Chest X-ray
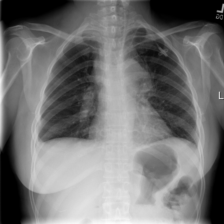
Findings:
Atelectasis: negative
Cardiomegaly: negative
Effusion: positive
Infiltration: negative
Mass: negative
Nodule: negative
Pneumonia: negative
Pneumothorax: negative
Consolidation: negative
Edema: negative
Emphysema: negative
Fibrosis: negative
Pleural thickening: negative
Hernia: negative